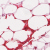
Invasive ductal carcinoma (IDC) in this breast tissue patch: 0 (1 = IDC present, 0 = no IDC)